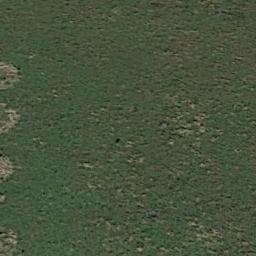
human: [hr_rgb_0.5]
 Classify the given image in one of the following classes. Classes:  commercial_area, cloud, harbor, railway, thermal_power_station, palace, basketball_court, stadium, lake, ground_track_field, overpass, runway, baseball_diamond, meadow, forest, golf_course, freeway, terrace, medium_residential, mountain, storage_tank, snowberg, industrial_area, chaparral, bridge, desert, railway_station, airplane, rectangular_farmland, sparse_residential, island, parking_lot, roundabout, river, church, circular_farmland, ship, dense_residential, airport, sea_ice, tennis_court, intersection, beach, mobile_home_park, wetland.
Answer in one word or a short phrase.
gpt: meadow